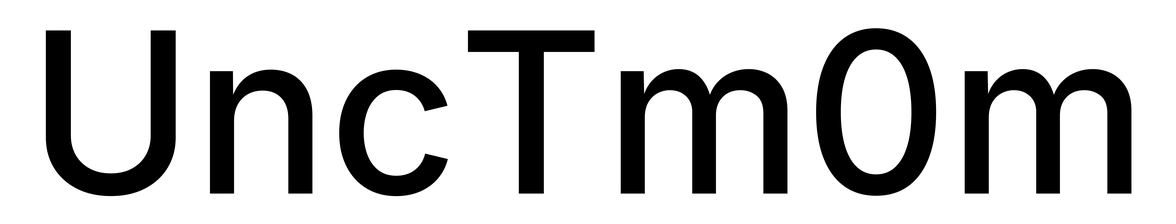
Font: Inter_Medium